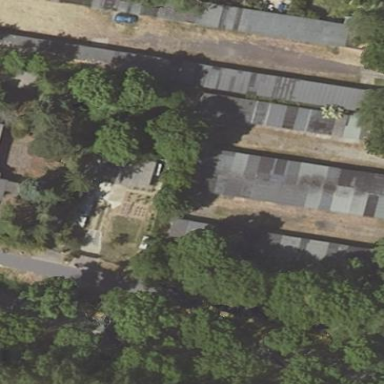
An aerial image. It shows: Area designated for garages.